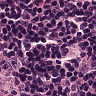
Metastatic tissue present: no